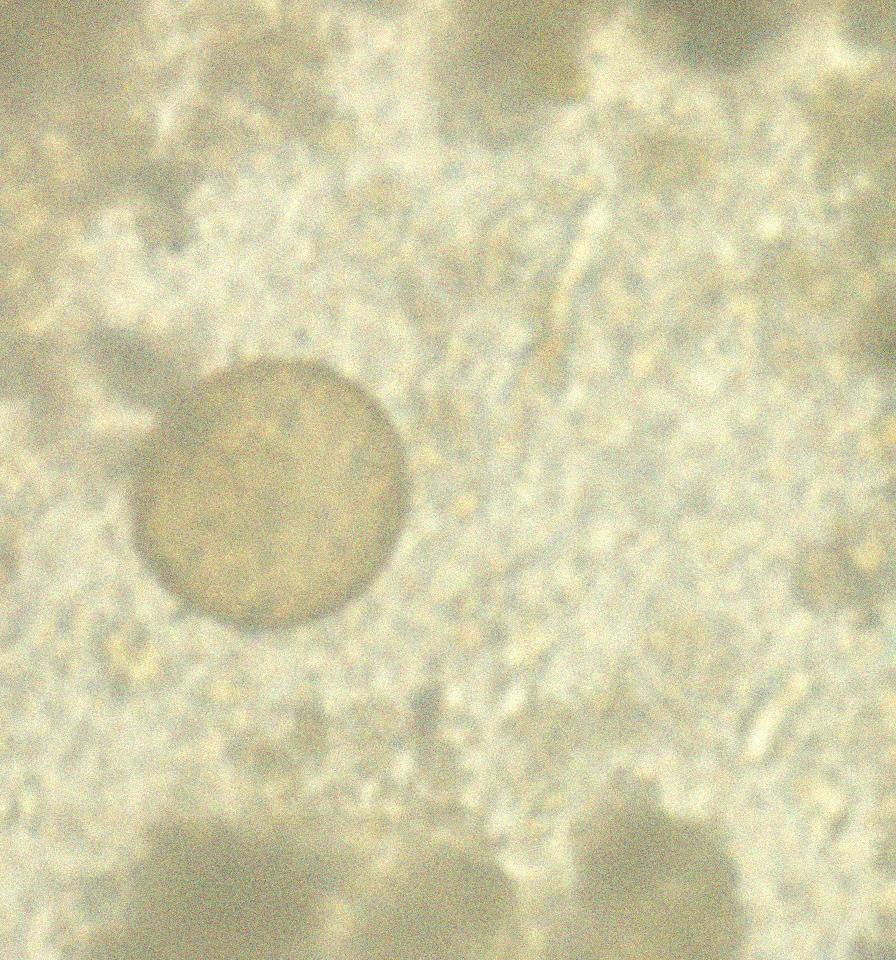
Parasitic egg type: Hymenolepis diminuta